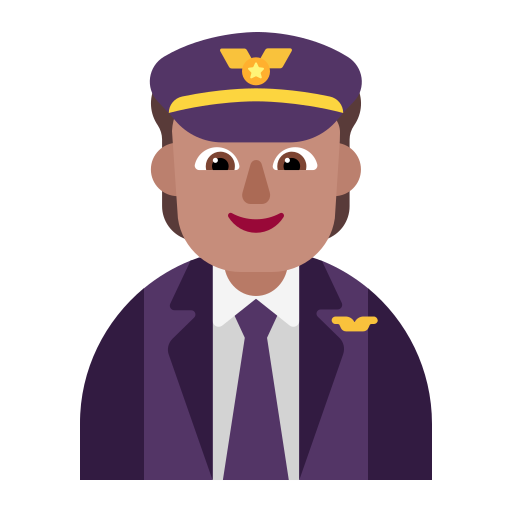
pilot flat